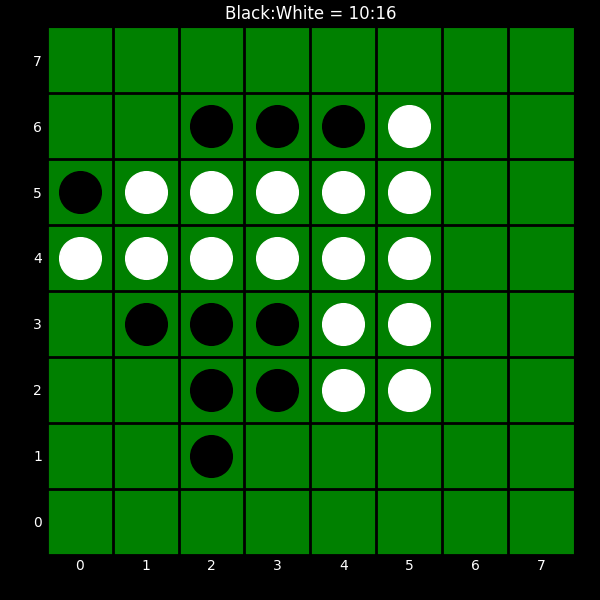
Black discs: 10
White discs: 16